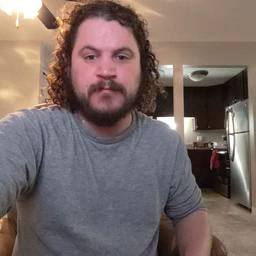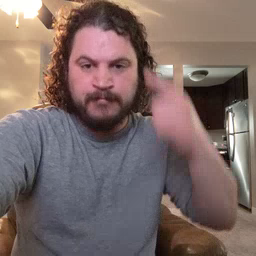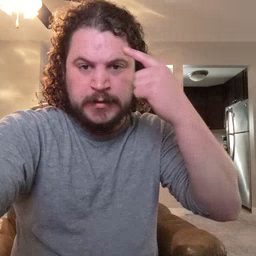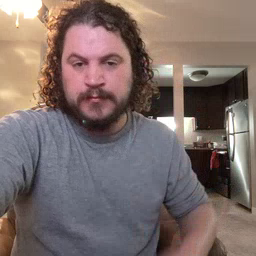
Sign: penny